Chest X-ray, PA view. Patient: 66 years old, sex M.
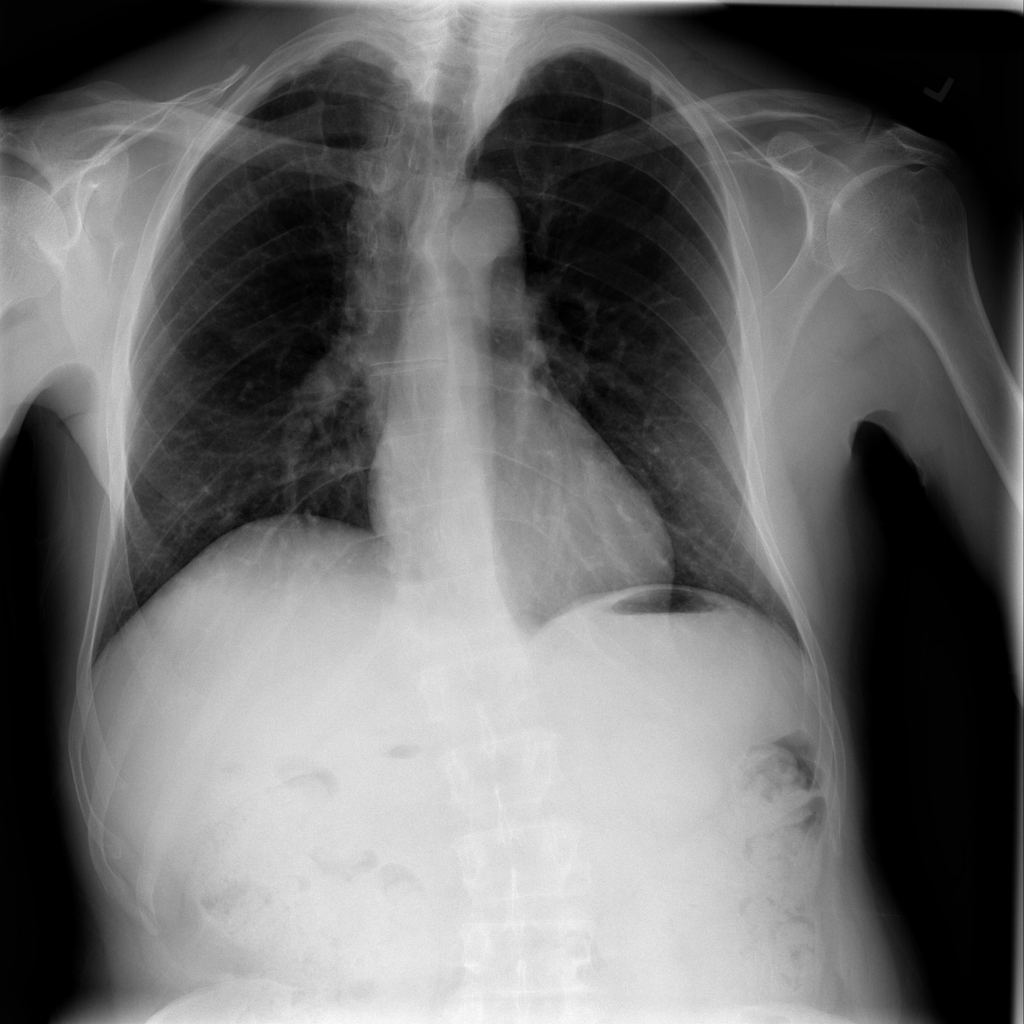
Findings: Infiltration